七年级 · 度量几何学
如图, $\angle B=\angle 2, \angle F=\angle 3$, 点 $B, E, C, F$ 在同一

条直线上. 设 $\angle A=(2 x+15) \cdots \circ$

$3 x) \ldots$, 求 $\angle 1$ 的度数.

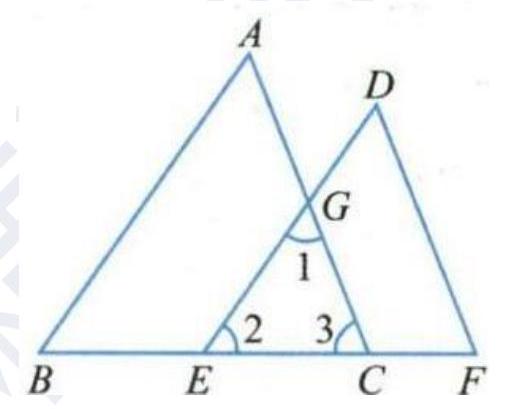
答案: 【答案】由已知, 得 $\angle A=\angle D=\angle 1$. 由 $2 x+15=65-3 x$, 解得 $x=10$, 所以 $\angle 1=35^{\circ}$

【解析】略